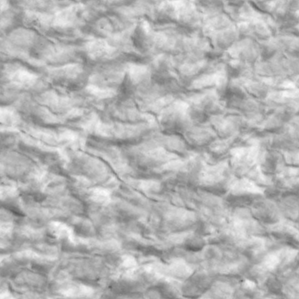
Label: non_frost